Question: I have to implement a scanline algorithm from our professor but I don't really understand how I get the intersection points from the scanline with a polygon.
Here is the algorithm:

I implemented my own polygon(with methods like 'paint()', 'contains()' and so on) already and I have all edges from the polygon saved in an array like this:
'''
int[] pointsX;
int[] pointsY;
'''
and I have the min and max values for x and y saved in
'''
int ymin, ymax, xmin, xmax;
'''
So my first thought is that I have to create a scanline starting from '0,ymin' and check in a loop if the next point is inside the polygon. I implemented this method like this:
'''
public boolean contains(Point test) {
boolean result = false;
java.awt.Polygon polygon = new java.awt.Polygon(pointsX, pointsY, pointsX.length);
if (polygon.contains(test)) {
result = true;
}
return result;
}
'''
So when the next point is inside the polygon, I have a intersection point and so on. For this i have this loop:
'''
ArrayList<Point> intersectionPoints = new ArrayList<>();
wasInside = false;
for (int yTemp = ymin; yTemp <= ymax; yTemp++) {
for (int xTemp = xmin; xTemp <= xmax; xTemp++) {
if (wasInside != this.contains(new Point(xTemp, yTemp))) {
intersectionPoints.add(new Point(xTemp, yTemp));
wasInside = !wasInside;
}
}
}
'''
But I got a hint that this is no proper solution from <URL>.
Can someone give me a hint, how I can start implementing the algorithm from my professor? Where do I get the x1,y1,x2,y2,c points? I know that these are the edges but how do I know which edges do I have to take?
EDIT:
OK, now I have all Edges sorted by their y values. Can I calculate the intersection points with the given formula Sx=x1+(x2-x1)/...?
My first try looks like this:
'''
for (int c = ymin; c <= ymax; c++) {
for (int xTemp = xmin; xTemp <= xmax; xTemp++) {
for (int currentEdge = 0; currentEdge < edges.size() - 1; currentEdge++) {
int x1 = edges.get(currentEdge).x;
int x2 = edges.get(currentEdge + 1).x;
int y1 = edges.get(currentEdge).y;
int y2 = edges.get(currentEdge + 1).y;
if ((y1 <= c && y2 > c) || (y2 <= c && y1 > c)) {
intersectionPoints.add(new Point((x1 + (x2 - x1) / (y2 - y1) * (c - y1)),c));
}
}
}
}
'''
But this seems to be wrong, because I get a lot of wrong Points in 'intersectionPoints'.
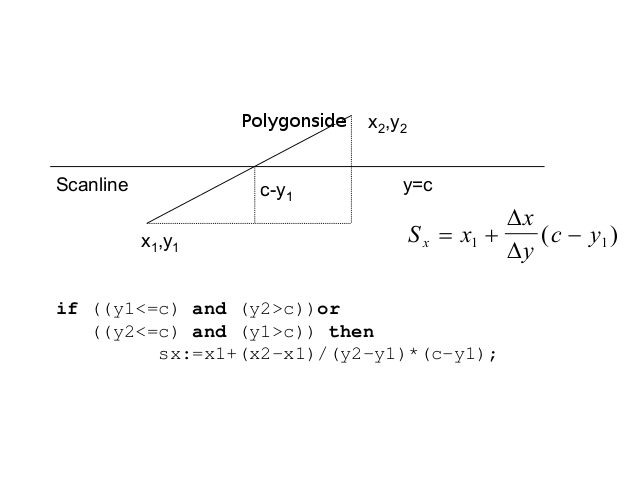
Answer: The problem was that I calculated with 'int' numbers and an 'int' divided by another 'int' results in inaccuracies. So just doing this with 'double' numbers solved it.
This is how I calculate the intersection points:
'edges' is a 'ArrayList<Point>' containing the edge points.
'ymin' is the lowest y value and 'ymax'' the highest one.
'''
for (int yTemp = ymin; yTemp <= ymax; yTemp++) {
ArrayList<Point> intersectionPoints = new ArrayList<>();
for (int p = 0; p < edges.size() - 1; p++) {
int x1, x2, y1, y2;
double deltax, deltay, x;
x1 = edges.get(p).x;
y1 = edges.get(p).y;
x2 = edges.get(p + 1).x;
y2 = edges.get(p + 1).y;
deltax = x2 - x1;
deltay = y2 - y1;
int roundedX;
x = x1 + deltax / deltay * (yTemp - y1);
roundedX = (int) Math.round(x);
if ((y1 <= yTemp && y2 > yTemp) || (y2 <= yTemp && y1 > yTemp)) {
intersectionPoints.add(new Point(roundedX, yTemp));
}
}
//for the last interval
int x1, x2, y1, y2;
x1 = edges.get(edges.size() - 1).x;
y1 = edges.get(edges.size() - 1).y;
x2 = edges.get(0).x;
y2 = edges.get(0).y;
if ((y1 <= yTemp && y2 > yTemp) || (y2 <= yTemp && y1 > yTemp)) {
intersectionPoints.add(new Point(x1 + (x2 - x1) / (y2 - y1) * yTemp - y1, yTemp));
}
//you have to sort the intersection points of every scanline from the lowest x value to thr highest
Collections.sort(intersectionPoints, new SortXPoints());
pointsOfScanline.add(intersectionPoints);
'''
This will give you an ArrayList containing ArrayLists of scanline points for every Scanline. So you just have to draw them with 'drawLine(x1, y2, x2, y2)'.